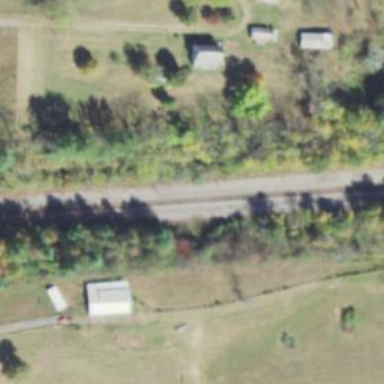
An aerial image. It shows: Service road.